Question: I have a code on view page of Captcha verification . There is no image displayed on here. i also try requirements check of CCaptcha and put code on controller for action redirect. but nothing to be improved .
My view
'''
<?php
if(CCaptcha::checkRequirements()){
$this->widget('CCaptcha'); ?>
<?php echo $form->textField($model,'verifyCode'); ?>
</div>
<div class="hint">Please enter the letters as they are shown in the image above.
<br/>Letters are not case-sensitive.</div>
<?php echo $form->error($model,'verifyCode');
}
?>
'''
In my controller
'''
public function actions()
{
return array(
// captcha action renders the CAPTCHA image displayed on the contact page
'captcha'=>array(
'class'=>'CCaptchaAction',
'backColor'=>0xFFFFFF,
),
);
}
'''
this only i get on view . No image displayed

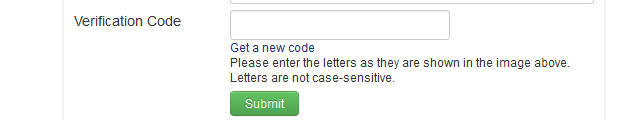
Answer: Thanks @gultomicro
'''
public function accessRules(){'actions'=>array('create','captcha'), 'users'=>array('*')}
'''
for your answer